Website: home-depot
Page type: customer-info-address
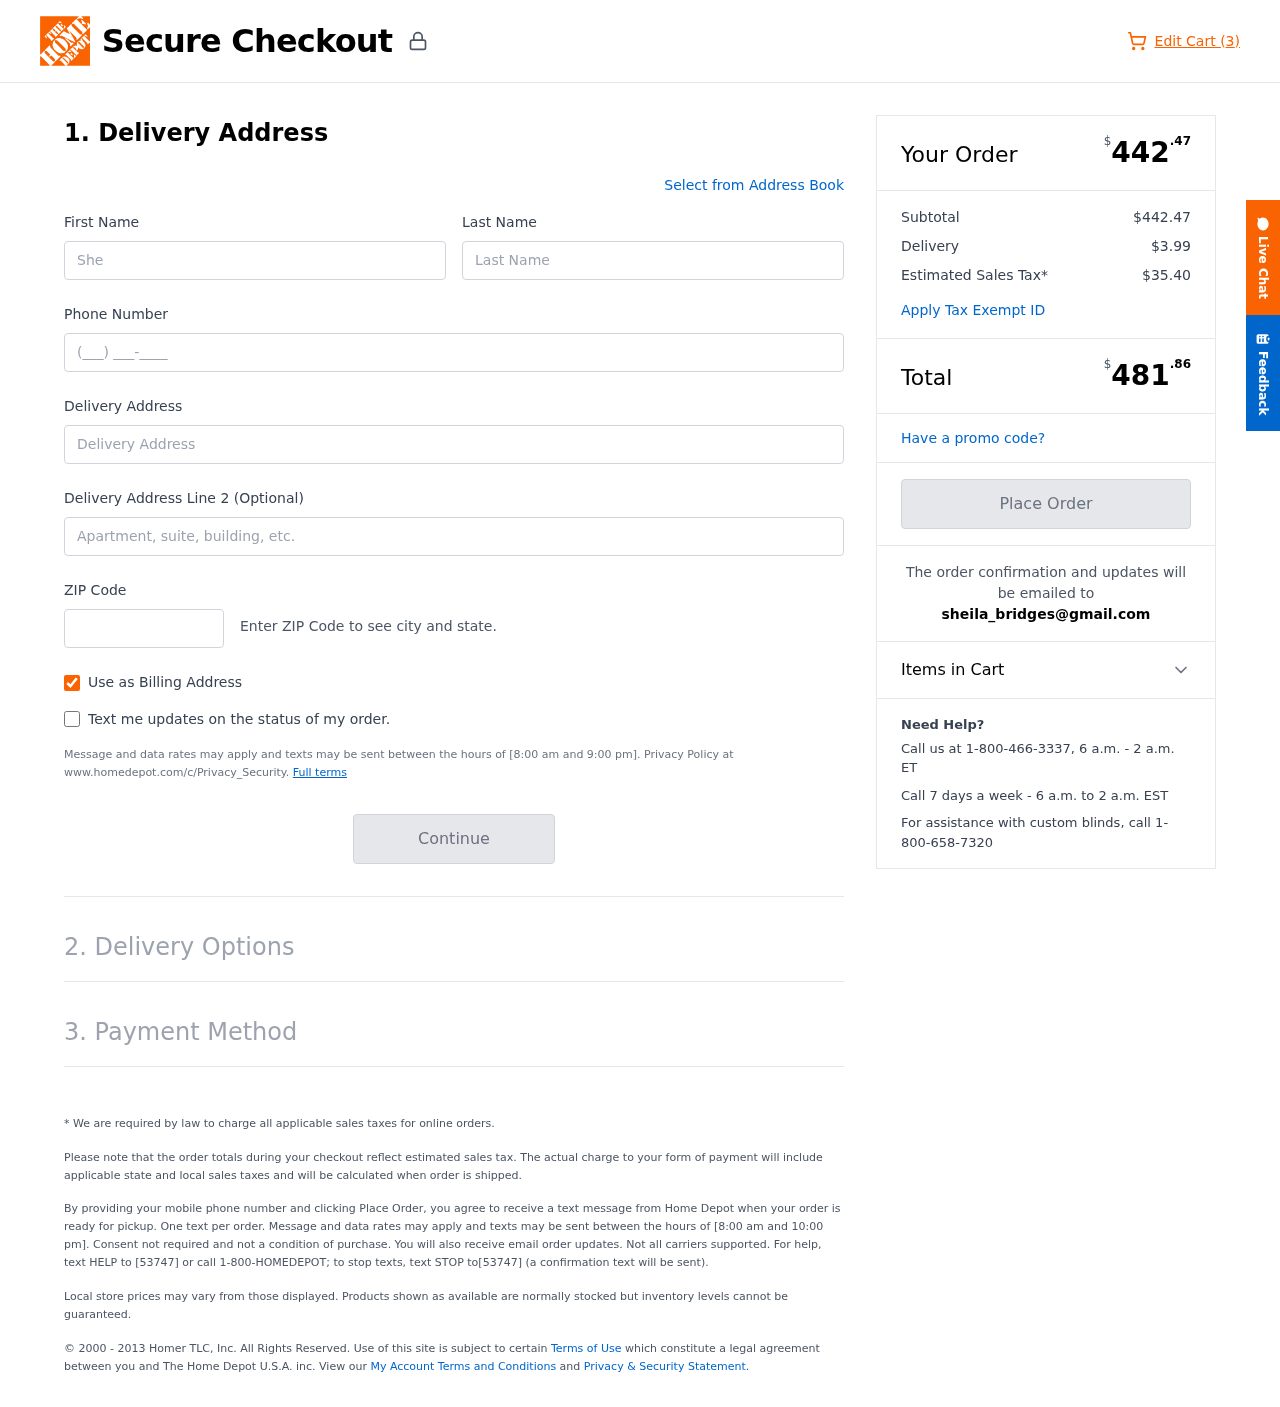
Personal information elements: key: PII_EMAIL
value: sheila_bridges@gmail.com
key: PII_FIRSTNAME
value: Sheila
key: PII_LASTNAME
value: Bridges
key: PII_PHONE
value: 8298682532
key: PII_POSTCODE
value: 37766
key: PII_STREET
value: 465 Benson Junction Apt. 710
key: PII_STREET2
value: Suite 243
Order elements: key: ORDER_NUM_ITEMS
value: Edit Cart (3)
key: ORDER_SUBTOTAL_HEADER
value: $442.47
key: ORDER_SUBTOTAL
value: $442.47
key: ORDER_SHIPPING_COST
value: $3.99
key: ORDER_TAX
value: $35.40
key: ORDER_TOTAL2
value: $481.86